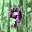
Label: 9